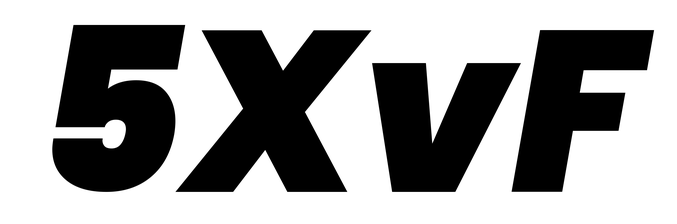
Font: Poppins-BlackItalic